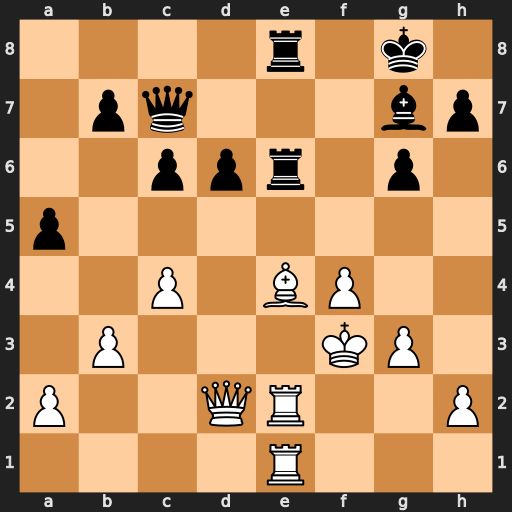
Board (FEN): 4r1k1/1pq3bp/2ppr1p1/p7/2P1BP2/1P3KP1/P2QR2P/4R3
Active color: w
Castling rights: -
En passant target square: -
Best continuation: Bd5 cxd5 Rxe6